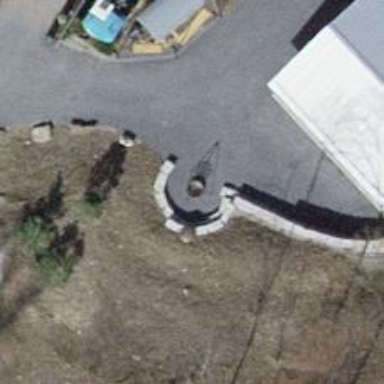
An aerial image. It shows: BBQ amenity.